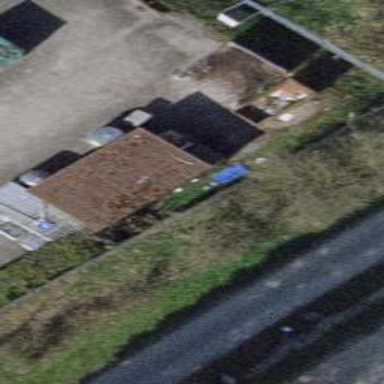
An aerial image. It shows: Hut.